三年级 · 度量几何学
李奶奶有一块长方形的菜地, 她准备在如图所示的正方形里种植辣椒, 剩下的部分全部种植茄子。请你帮助李奶奶算一算种植茄子的菜地面积是多少平方米?

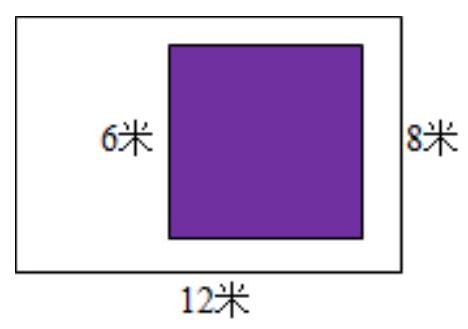
答案: 解60 平方米

【分析】根据题意, 先计算出长方形的面积, 长方形面积 $=$ 长 $\times$ 宽; 再计算出正方形的面积, 正方形面积 $=$ 边长 $\times$ 边长, 然后作差, 就是要种茄子的面积, 据此解答。

【详解】 $12 \times 8-6 \times 6$

$=96-36$

$=60$ (平方米)

答：种植茄子的菜地面积是 60 平方米。

【点睛】本题考查长方形和正方形面积, 熟记公式是解答本题的关键。